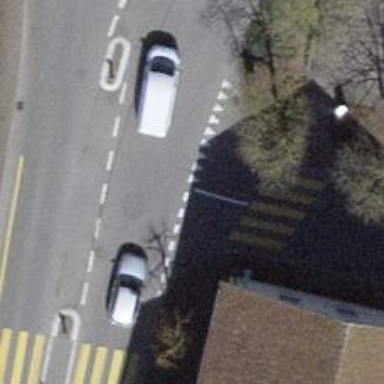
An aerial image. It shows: Road with "give way" sign.